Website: bh-photo
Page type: customer-info-address
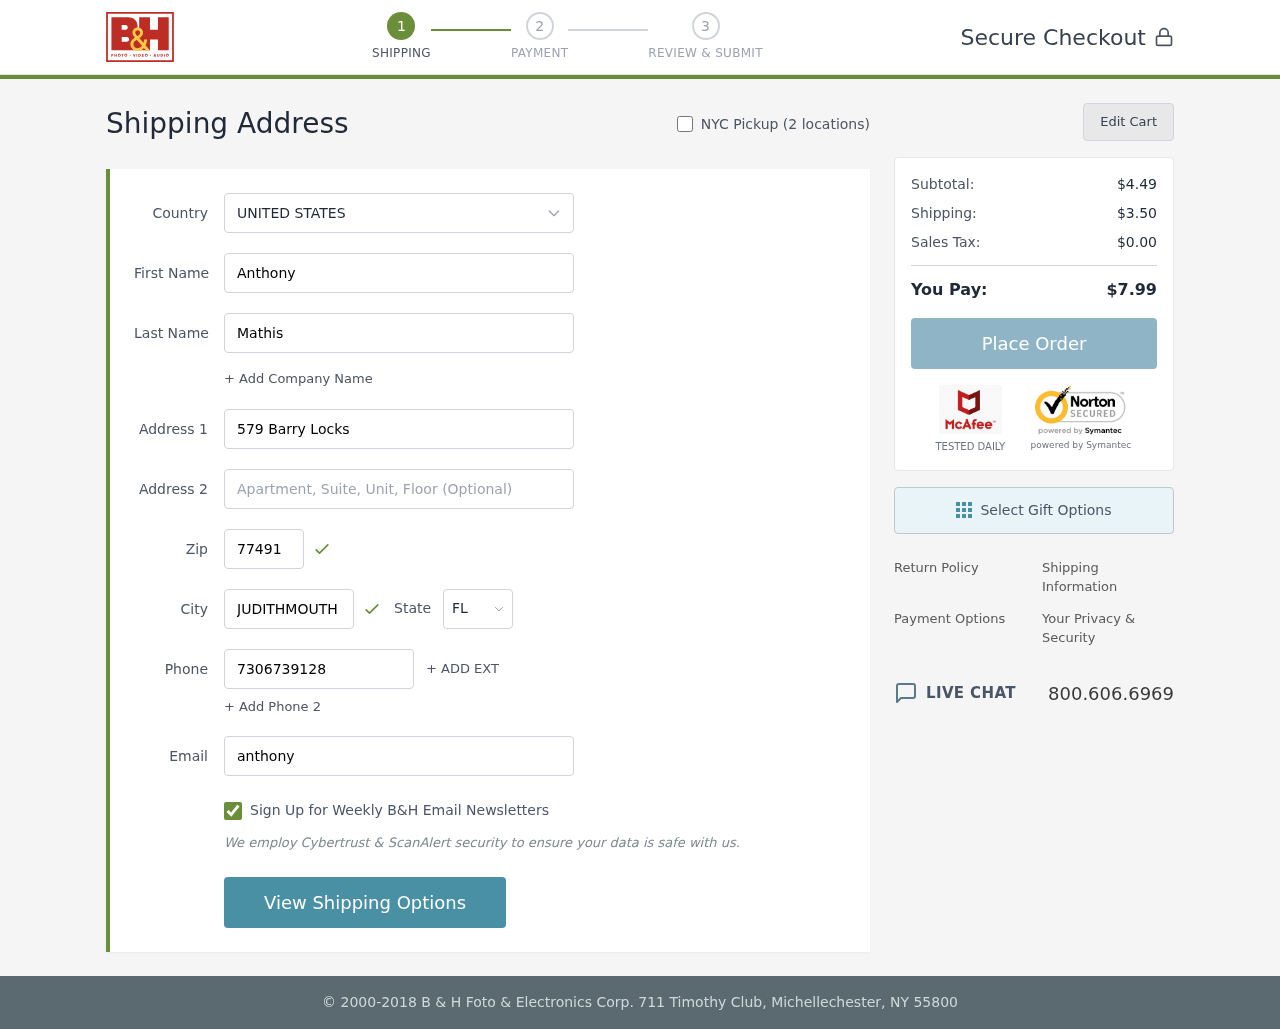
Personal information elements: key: PII_CITY
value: Judithmouth
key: PII_COUNTRY
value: United States
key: PII_EMAIL
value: anthony.mathis@yahoo.com
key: PII_FIRSTNAME
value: Anthony
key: PII_LASTNAME
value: Mathis
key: PII_PHONE
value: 7306739128
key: PII_POSTCODE
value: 77491
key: PII_STATE_ABBR
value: FL
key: PII_STREET
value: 579 Barry Locks
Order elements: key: ORDER_SUBTOTAL
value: $4.49
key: ORDER_SHIPPING_COST
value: $3.50
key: ORDER_TAX
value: $0.00
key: ORDER_TOTAL
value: $7.99